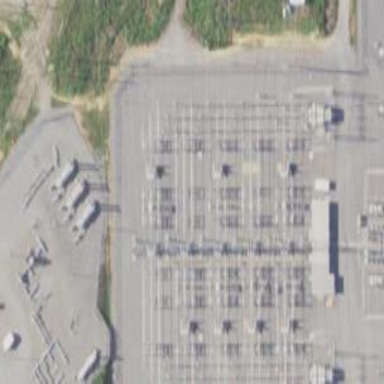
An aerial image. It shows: Switch for power supply.